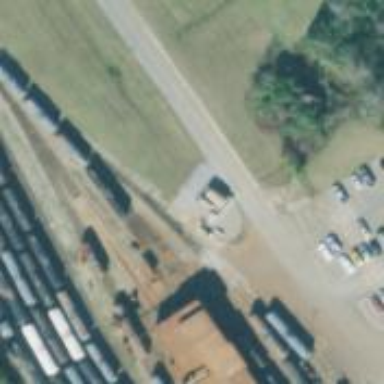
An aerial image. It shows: Railway yard.